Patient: sex M, age 71
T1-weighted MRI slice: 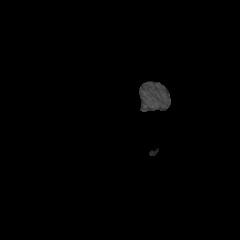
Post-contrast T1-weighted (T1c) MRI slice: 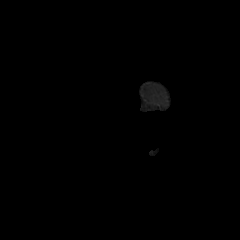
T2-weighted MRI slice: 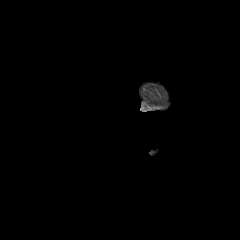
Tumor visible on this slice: no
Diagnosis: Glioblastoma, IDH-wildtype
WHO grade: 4